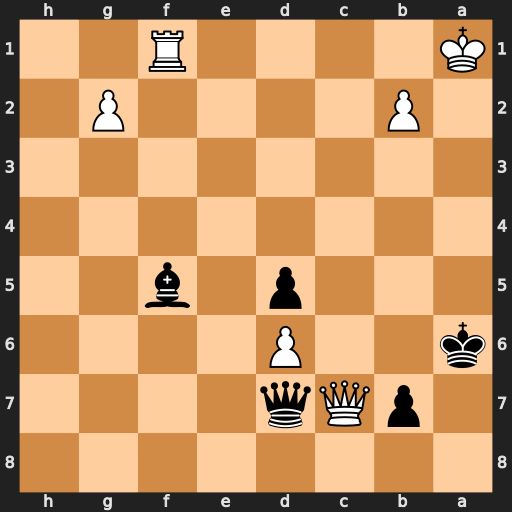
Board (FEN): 8/1pQq4/k2P4/3p1b2/8/8/1P4P1/K4R2
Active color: b
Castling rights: -
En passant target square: -
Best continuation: Qa4#